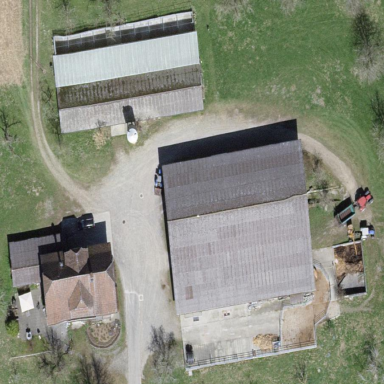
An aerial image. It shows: Farmyard area.